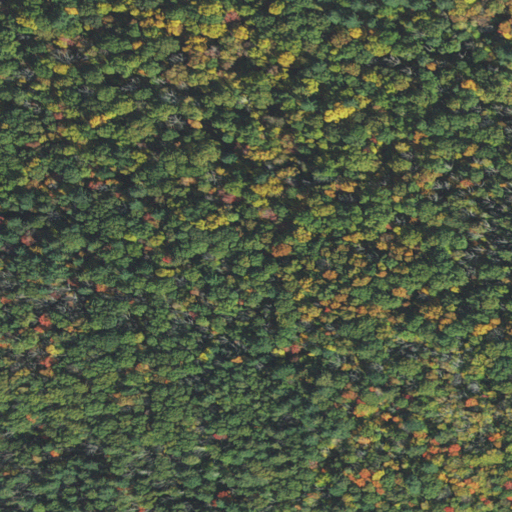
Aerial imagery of mountain in Massachusetts named Bartholomew Hill containing deciduous forest, mixed forest, and evergreen forest